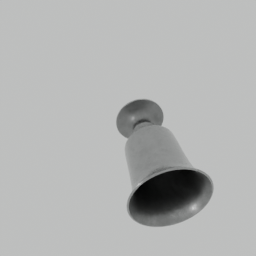
Label: decoration